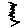
Label: zigzag